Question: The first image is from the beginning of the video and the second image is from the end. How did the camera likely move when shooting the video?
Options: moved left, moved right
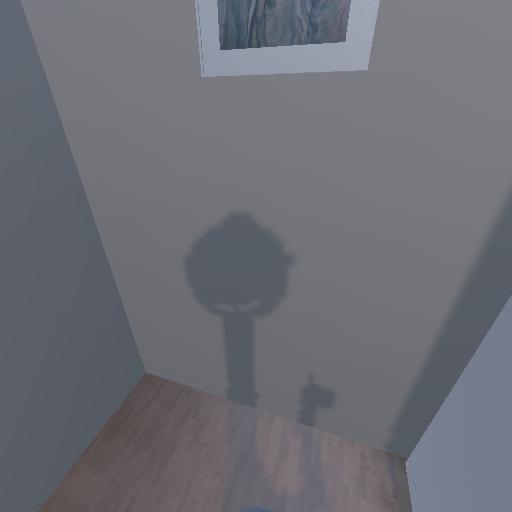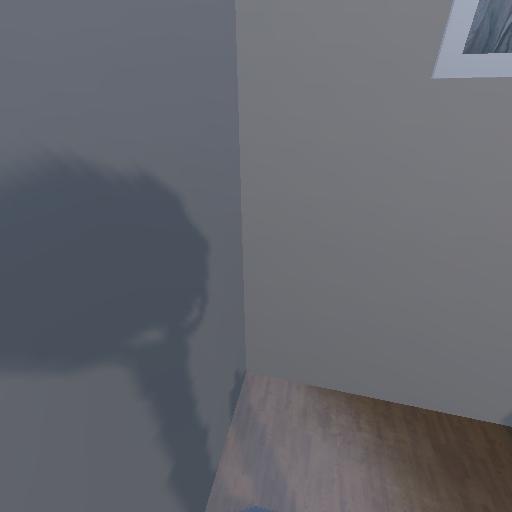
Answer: moved left